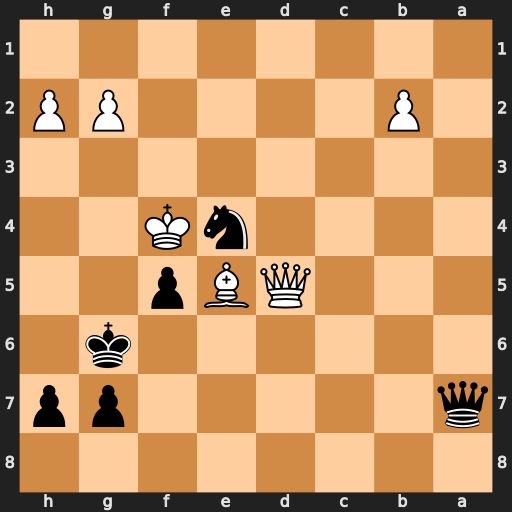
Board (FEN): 8/q5pp/6k1/3QBp2/4nK2/8/1P4PP/8
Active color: b
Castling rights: -
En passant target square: -
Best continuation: Qf2#